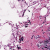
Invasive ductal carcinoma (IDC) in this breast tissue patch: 0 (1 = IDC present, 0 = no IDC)